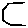
Label: hexagon